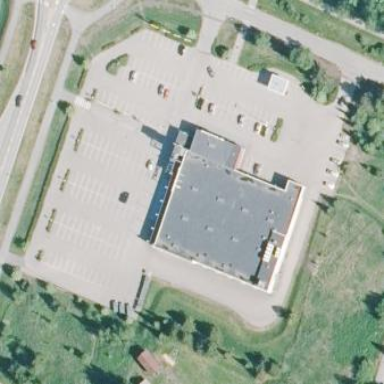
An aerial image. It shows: Retail area.